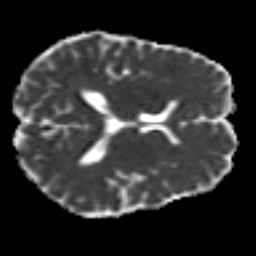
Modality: MD
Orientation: axial
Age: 26
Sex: male
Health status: ill
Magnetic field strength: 3 T
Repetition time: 9 s
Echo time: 0.093 s